Question: Qt Designer (5.4) Dock views are in separate windows in Mac. How to make them in one window?

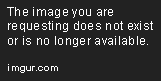
Answer: Open the preferences dialog:
'''
Settings > Preferences...
'''
then click on the 'Appearance' tab, and select:
'''
User Interface Mode: Docked Window
'''